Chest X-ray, AP view. Patient: 62 years old, sex F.
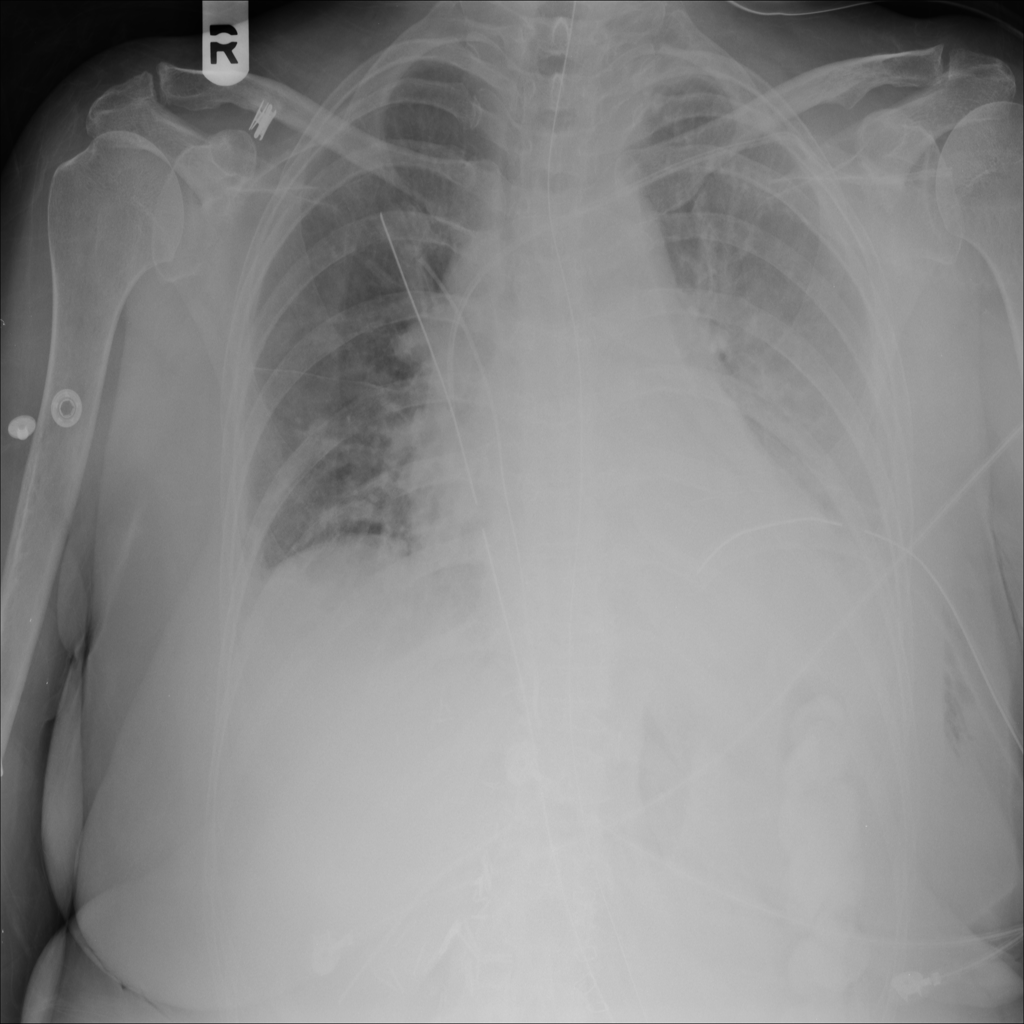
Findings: Effusion, Emphysema, Infiltration